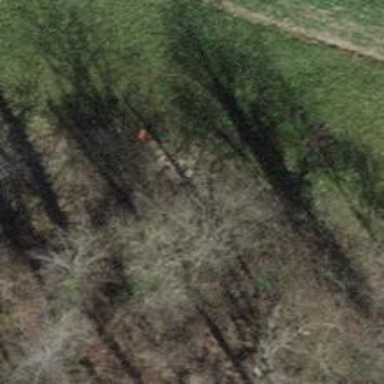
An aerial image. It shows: Aerial marker colored orange.